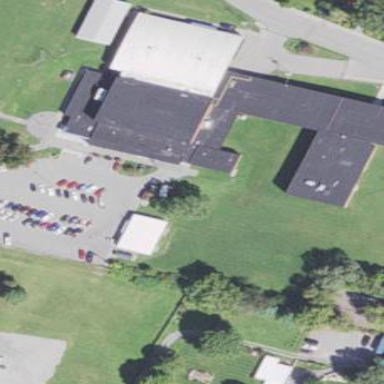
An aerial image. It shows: School.